Question: I want to convert data from old database to new database with new structure.
in old database I have attachment table that must be convert to attachment table in new database.
old database attachment table structure is below:
'''
Attachment (ID int, Image Image, ...)
'''
and new database attachment table structure is below :
'''
Attachment (ID int, Image Image, OldID Int, ...)
'''
each time I execute convert package copy only not exists data (new data) from old database to new database.
I use below format for do it :

lookup between old table and new table ('ID --> OldID') for check exists record.
When I run SSIS Packages; SSIS, first cache all lookups and source component data in memory then execute package. my source data in this package is very huge and when I run this package it will be run very slowly. I want to get Image column data from old database for each new record after 'lookup for check exists' component. if I use new lookup component for get image column data from old database, SSIS cache this new lookup data and execution time of run this package not change. what must I do?
thanks in advance.
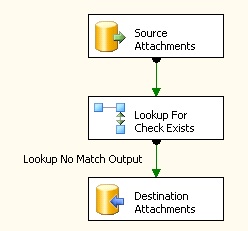
Answer: Are you sure you're thinking this through correctly? SSIS should not be slow even if the amount of data you are loading is huge.
Your LOOKUP component needs to make sure it's not doing anything it doesn't need to. If you are pointing it to the table in the new database, change it to a SQL Query at once. In this query you only need to 'SELECT OldId FROM tbl' and point the incoming ID from old database to this. Your data flow should contain ID and Image from Old database, which is mapped 'ID -> OldId'and "Image -> Image' in your OLE DB Destination. No more is needed for "Insert new rows only" operation like you are doing here.
For this job, there is no need for any custom code or dynamic SQL. You -do- want to get the ID and Image from your source system in the data flow (unless you have major network bottlenecks to sort out) - doing a RBAR lookup to get the image data from the old system is a very backwards way of thinking your ETL.